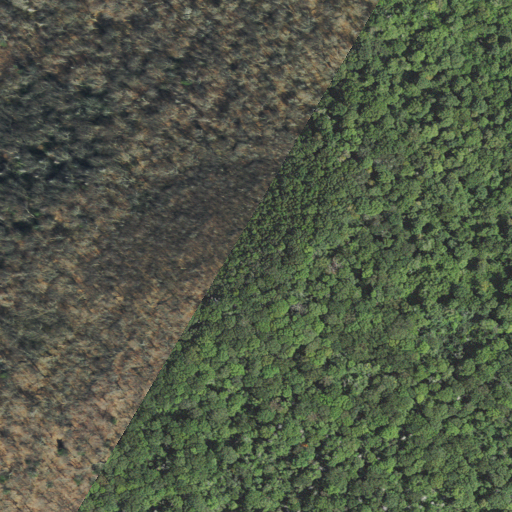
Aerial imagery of mountain in Tennessee named Johns Knob containing mixed forest and deciduous forest